Question: I have a table with a header and an empty body:
'''
<table style="width:50%;" class="adminlist">
<thead>
<tr>
<th style="width:80%;">Number</th>
<th style="width:20%;">Quantity</th>
<th style="width:20%;"></th>
</tr>
</thead>
<tbody id="body_orderproducts">
<tr style="background-color: rgb(170, 170, 170);"> <td class="kmx_nodata" colspan="3">NO DATA.</td>
</tr>
</tbody>
</table>
'''
Now, I load the data and fill the tbody with an ajax function:
'''
var baseurl = '<?php echo HtmlHelper::getComponentPath(true); ?>';
var urlquery_ajax = '<?php echo RouteHelper::urlQueryWithRawAndToken('order&task=');?>';
var order_id = <?php echo $this->item->id;?>;
var kmx = jQuery.noConflict();
kmx().ready(function() {
/**
* Ajax call to load the products linked to the order
*/
function loadTableProducts() {
var myProductTableBody = kmx('#body_orderproducts');
myProductTableBody.empty();
kmx.ajax({
type: "POST",
url: baseurl,
cache: false,
data: urlquery_ajax + "getOrderProductsInJsonFormatAjax&order_id=" + order_id,
success: function(data){
data = kmx.parseJSON(data);
var myProductTableBody = kmx('#body_orderproducts');
populateTable(myProductTableBody, data);
},
failure: function(msg){
msg = kmx.trim(msg);
alert('Error: ' + msg.responseText);
}
});
}
/**
* Populate the table
*/
function populateTable(myTBodyObj, myData) {
if (myData.rows.length > 1) {
kmx.each(myData.rows, function(index,item) {
myTBodyObj.append('<tr><td>' + item.number + '</td><td align="right">' + item.quantity + '</td><td><img id="delete_product_' + item.id + '" name="delete_product_' + item.id + '" class="kmx_image_delete" alt="<?php echo JText::_( 'Delete this product'); ?>" src="components/com_cmpningbo/assets/images/delete.png" /></td></tr>');
});
}
else {
myTBodyObj.append('<tr><td colspan="2" class="kmx_nodata"><?php echo JText::_( 'NO DATA.'); ?></td></tr>');
}
return;
}}
loadTableProducts();
});
'''
Everything works fine and the result is something like:

Now, I want to add a code to handle the event on click on the image "delete":
'''
kmx('img[name^="delete_product_"]').live('click', function() {
alert('click');
return false;
});
'''
Each "delete" image has an id and name like: delete_product_XX, where XX is the ID of the record to delete.
That code doesn't work when the table body is loaded in ajax but it works when the table body is loaded on the page loading (no ajax).
I already checked about this problem and it seems that there is a problem with live about the images? I don't know how to solve that? Any idea?
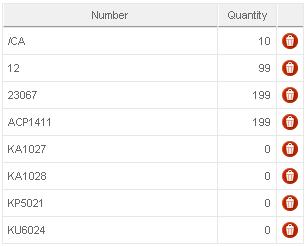
Answer: Since you already have a common class on all the delete buttons, you can just create a delegated event handler like this to handle them all with one event handler:
'''
kmx("#body_orderproducts").on('click', '.kmx_image_delete', function() {
// you can examine the other cells in this row to get the desired ID
// or you can parse it off the end of the image id
var deleteID = this.id.replace("delete_product_", "");
// now do whatever you want to do to process the deleteID
});
'''
To make the delegated event handling work for dynamically created objects, you set the first selector to a static parent object that is not dynamically created (that exists at the time you run the code to installed the event handlers) and you set the second selector to something that matches the dynamically create object.
FYI, '.live()' has been deprecated from all versions of jQuery. For jQuery 1.7+, '.on()' is recommended. For jQuery before 1.7, '.delegate()' is recommended. This is because both '.delegate()' and '.on()' can be much more efficient than '.live()'.
For versions of jQuery before 1.7, it would be this:
'''
kmx("#body_orderproducts").delegate('.kmx_image_delete', 'click', function() {
// you can examine the other cells in this row to get the desired ID
// or you can parse it off the end of the image id
var deleteID = this.id.replace("delete_product_", "");
// now do whatever you want to do to process the deleteID
});
'''